Question: Hi every one i have to update instantly from my parent app (iPhone App)
and Show the value in the watch App. I have to reload the value in the
watch screen when ever the apps values get updated. I have to update from the app and show it in its extension app.
if change the location in the iPhone app. Automatically the values should be changed in watch App. I'm using and to share values between these apps.Now i can access values from the watch App but its not get updated automatically. Thanks in advance
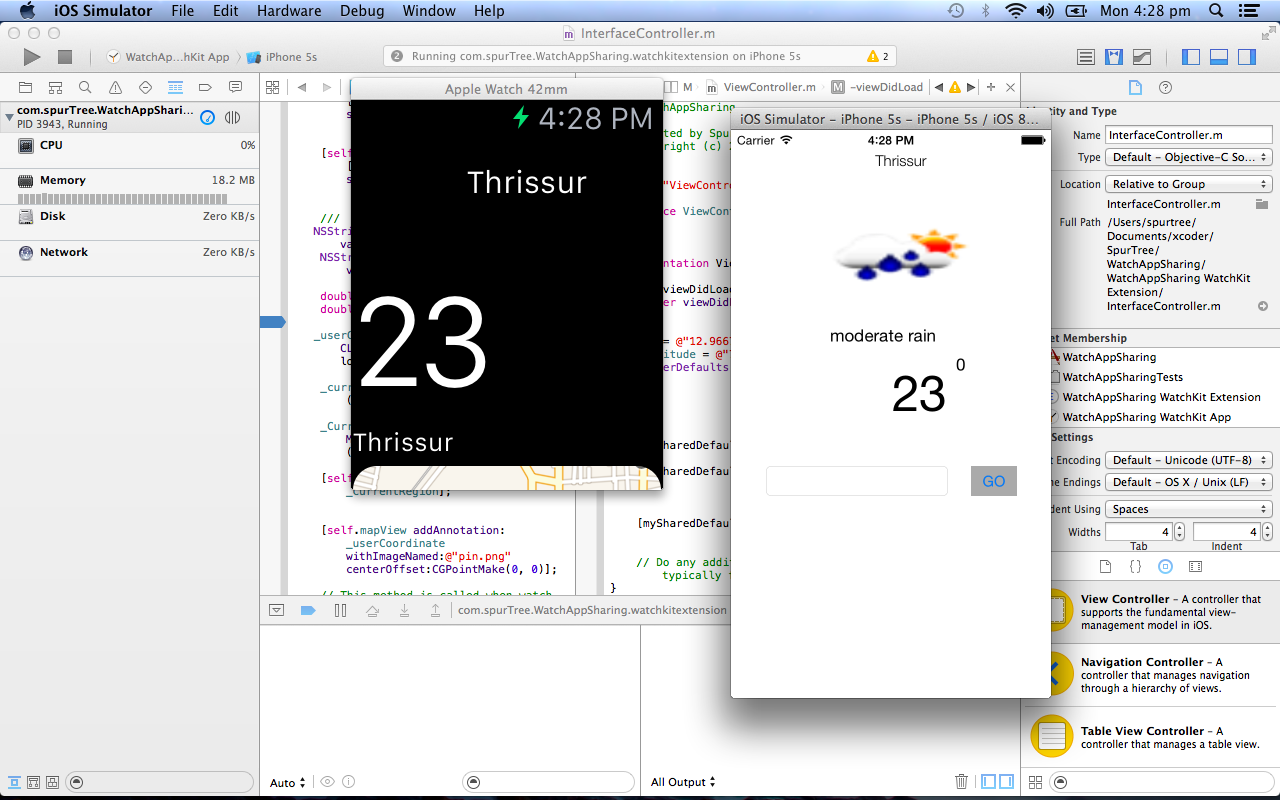
Answer: You can set a timer and change the contents of labels.
In WatchKit (WKInterfaceLabel), setting label's contents is very easy. Just use the following code in order to set a new text for labels:
Swift:
'''
label1.setText(temperature)
'''
Objective-C:
'''
[label1 setText:temperature];
'''
Also you can do the same with pictures, charts etc. Just insert the code said before in a function, and call that function each time the timer finishes its interval time.
It's better to set short intervals for timer. Less interval means refreshing faster but more internet usage and battery drain, and longer intervals means refreshing not fast as previous way, but less internet usage and more battery saving.
You can change the interval in run-time by battery percentage. If it is - for example, less than 20% - you can set longer intervals, and when it is more than 20%, set shorter ones. You can only find Apple Watch battery percentage in watchOS 2, but in both versions you can get iPhone battery percentage by the following code:
Swift:
'''
var x = UIDevice.currentDevice().batteryLevel
'''
Objective-C:
'''
int x = [UIDevice currentDevice].batteryLevel;
'''
NOTE: Short intervals are from 10ms to 200ms, and long ones are from 200ms to 1s. (ms = Milliseconds = 0.001 seconds)
NOTE: You can call the initialization method of the view in timer intervals.
If you want to update view manually, just make a button, and set labels and charts' data (by the code given before) or call the view init method.